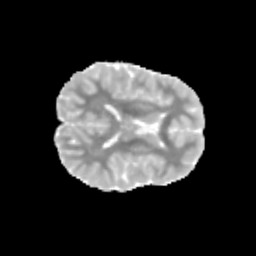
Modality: MD
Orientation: axial
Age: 9
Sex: female
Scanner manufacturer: siemens
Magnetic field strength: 3 T
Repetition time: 3.8 s
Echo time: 0.07 s